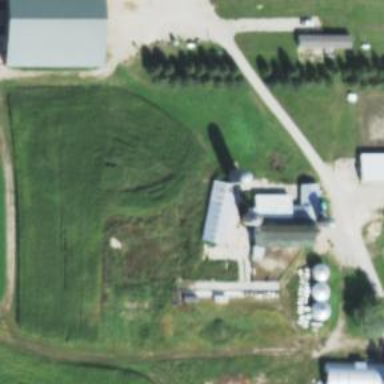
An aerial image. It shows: Silo.